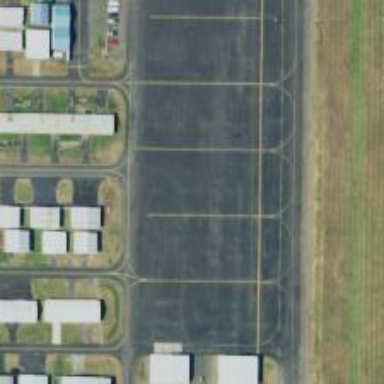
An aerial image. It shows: Image of taxiway at airport.